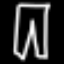
Label: pants